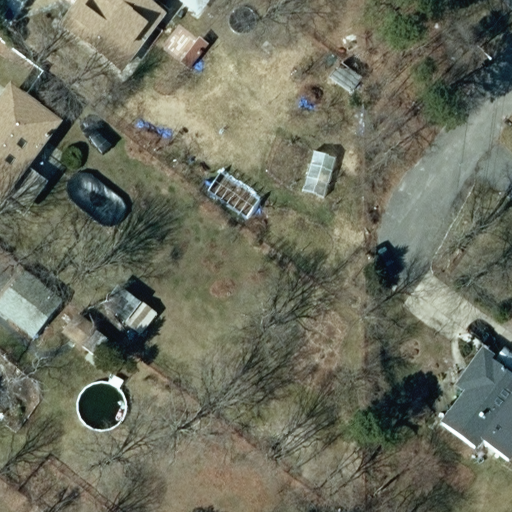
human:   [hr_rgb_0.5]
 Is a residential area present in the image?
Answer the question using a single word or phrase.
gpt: yes

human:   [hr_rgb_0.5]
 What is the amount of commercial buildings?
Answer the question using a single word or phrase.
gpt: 0

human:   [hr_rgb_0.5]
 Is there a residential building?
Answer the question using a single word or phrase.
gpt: yes

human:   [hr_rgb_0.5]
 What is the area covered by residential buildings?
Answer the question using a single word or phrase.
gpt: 335m2

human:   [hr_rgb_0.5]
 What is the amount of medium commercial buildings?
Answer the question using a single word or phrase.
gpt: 0

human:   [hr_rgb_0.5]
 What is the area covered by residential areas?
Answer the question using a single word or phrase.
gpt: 4525m2

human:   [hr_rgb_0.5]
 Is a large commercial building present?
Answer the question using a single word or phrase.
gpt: no

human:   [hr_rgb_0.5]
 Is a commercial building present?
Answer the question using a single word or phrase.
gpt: no

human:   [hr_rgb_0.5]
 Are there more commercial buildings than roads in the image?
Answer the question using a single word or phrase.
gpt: no

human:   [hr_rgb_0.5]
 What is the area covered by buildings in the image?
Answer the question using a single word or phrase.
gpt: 475m2

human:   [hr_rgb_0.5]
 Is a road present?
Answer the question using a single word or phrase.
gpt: yes

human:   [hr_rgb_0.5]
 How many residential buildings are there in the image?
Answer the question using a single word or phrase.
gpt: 4

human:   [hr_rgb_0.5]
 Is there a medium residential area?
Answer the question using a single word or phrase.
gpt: no

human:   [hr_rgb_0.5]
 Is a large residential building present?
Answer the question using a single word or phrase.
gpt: no

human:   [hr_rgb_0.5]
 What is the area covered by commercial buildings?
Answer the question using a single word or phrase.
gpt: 0m2

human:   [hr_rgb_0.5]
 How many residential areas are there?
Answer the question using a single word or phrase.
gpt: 1

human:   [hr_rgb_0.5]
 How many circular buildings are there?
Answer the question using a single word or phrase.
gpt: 0

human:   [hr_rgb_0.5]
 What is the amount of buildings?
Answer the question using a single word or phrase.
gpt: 8

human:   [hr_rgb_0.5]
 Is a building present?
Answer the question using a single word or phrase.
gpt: yes

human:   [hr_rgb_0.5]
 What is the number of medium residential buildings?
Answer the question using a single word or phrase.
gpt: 2

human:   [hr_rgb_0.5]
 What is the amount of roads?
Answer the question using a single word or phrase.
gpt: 1

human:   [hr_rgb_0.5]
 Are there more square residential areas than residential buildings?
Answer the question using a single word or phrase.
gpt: no

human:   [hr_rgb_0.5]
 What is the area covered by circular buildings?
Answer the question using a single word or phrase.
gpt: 0m2

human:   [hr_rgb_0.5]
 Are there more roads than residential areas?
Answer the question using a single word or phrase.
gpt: no

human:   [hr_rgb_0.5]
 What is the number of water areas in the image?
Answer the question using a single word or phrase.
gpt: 0

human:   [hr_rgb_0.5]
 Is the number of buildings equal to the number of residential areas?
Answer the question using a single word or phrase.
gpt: no

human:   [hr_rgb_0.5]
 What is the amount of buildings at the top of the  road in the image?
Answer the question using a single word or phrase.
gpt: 3

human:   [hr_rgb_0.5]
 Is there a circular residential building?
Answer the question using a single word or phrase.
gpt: no

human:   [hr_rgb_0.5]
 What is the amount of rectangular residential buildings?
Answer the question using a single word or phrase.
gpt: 4

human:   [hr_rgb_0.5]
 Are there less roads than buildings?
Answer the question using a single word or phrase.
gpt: yes

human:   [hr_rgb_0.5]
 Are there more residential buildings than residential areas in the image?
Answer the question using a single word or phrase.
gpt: yes

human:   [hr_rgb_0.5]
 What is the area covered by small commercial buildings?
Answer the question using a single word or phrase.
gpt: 0m2

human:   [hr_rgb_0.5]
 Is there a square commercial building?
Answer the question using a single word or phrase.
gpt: no

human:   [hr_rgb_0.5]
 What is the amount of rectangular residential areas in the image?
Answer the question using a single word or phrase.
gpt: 1

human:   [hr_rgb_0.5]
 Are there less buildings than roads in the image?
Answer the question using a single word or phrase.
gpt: no

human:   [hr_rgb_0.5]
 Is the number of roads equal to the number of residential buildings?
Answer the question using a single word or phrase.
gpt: no

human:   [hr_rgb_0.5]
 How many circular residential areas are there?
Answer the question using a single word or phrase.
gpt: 0

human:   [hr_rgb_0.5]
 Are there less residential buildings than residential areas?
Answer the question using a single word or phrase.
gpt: no

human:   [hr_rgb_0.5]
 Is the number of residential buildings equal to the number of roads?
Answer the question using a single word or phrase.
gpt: no

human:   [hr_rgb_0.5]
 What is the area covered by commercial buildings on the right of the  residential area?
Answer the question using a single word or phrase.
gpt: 0m2

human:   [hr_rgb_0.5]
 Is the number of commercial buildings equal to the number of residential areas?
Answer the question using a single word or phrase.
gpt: no

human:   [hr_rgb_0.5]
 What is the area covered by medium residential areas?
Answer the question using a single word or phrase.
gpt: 0m2

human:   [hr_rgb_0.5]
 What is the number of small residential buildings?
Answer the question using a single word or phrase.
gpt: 2

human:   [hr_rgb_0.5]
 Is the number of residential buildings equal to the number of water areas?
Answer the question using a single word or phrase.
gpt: no

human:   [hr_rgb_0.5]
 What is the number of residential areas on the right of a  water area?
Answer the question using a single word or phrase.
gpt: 0

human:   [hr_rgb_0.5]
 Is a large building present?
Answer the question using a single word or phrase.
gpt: no

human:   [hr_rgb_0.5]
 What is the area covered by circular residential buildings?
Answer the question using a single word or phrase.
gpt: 0m2

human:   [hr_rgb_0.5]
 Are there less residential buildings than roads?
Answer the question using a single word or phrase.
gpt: no

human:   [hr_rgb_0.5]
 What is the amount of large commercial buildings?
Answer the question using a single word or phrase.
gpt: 0

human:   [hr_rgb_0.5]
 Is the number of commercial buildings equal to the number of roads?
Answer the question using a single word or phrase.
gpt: no

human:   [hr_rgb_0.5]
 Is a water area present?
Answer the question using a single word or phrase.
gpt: no

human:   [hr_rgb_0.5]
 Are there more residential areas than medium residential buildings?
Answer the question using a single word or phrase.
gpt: no

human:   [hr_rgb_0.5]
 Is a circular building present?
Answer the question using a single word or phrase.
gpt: no

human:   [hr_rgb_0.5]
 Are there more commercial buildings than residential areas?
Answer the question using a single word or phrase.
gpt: no

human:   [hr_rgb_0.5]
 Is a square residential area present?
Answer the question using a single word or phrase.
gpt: no

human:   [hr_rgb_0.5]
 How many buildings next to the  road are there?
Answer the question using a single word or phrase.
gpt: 8

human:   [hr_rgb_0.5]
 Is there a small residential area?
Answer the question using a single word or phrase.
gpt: no

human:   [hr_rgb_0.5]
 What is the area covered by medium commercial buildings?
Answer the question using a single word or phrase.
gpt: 0m2

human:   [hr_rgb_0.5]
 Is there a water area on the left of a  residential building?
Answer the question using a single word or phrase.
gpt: no

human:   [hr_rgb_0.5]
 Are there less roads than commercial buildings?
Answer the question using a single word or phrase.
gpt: no

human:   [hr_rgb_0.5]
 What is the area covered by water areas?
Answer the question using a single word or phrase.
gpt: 0m2

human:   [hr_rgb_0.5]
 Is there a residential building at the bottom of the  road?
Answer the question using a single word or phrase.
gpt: yes

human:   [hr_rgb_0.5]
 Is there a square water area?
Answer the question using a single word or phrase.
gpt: no

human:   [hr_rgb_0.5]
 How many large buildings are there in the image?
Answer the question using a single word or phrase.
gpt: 0